What modifications can be observed between these two pictures?
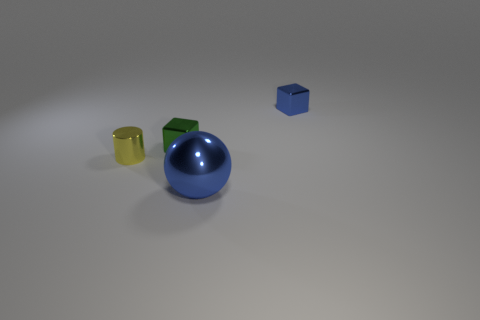
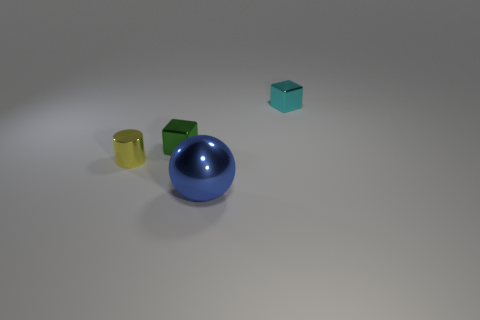
the tiny blue metallic cube that is behind the metallic cylinder turned cyan
the small blue object changed to cyan
the blue cube changed to cyan
the tiny blue metal thing became cyan
the tiny blue metal cube behind the green cube turned cyan
the tiny blue metal cube to the right of the big blue metallic sphere turned cyan